七年级 · 度量几何学
（2020 秋・石狮市期末）如图, $A B / / C D, \angle E G B=50^{\circ}$, 则 $\angle C H G$ 的大小为 \$ \qquad \$ .

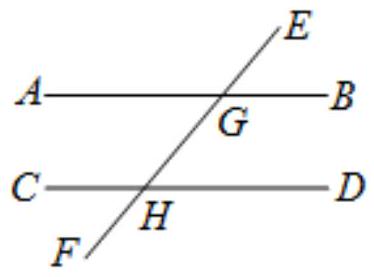
答案: $130^{\circ}$.
解析: 根据平行线的性质可得 $\angle E H D=\angle E G B=50^{\circ}$ ，再利用邻补角的性质可求解．

【答案】解: $\because A B / / C D, \angle E G B=50^{\circ}, \therefore \angle E H D=\angle E G B=50^{\circ}$, $\therefore \angle C H G=180^{\circ}-\angle E H D=130^{\circ}$ 。故答案为: $130^{\circ}$.

【点睛】本题主要考查平行线的性质, 邻补角的性质, 熟练掌握平行线的性质是解题的关键.